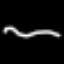
Label: squiggle